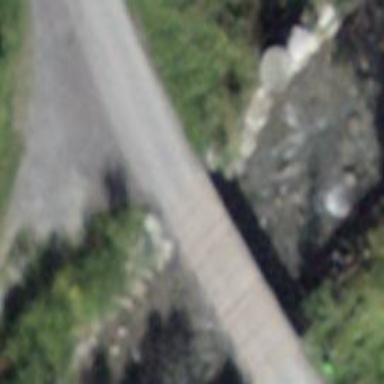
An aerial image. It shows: Bridge over well-constructed track.